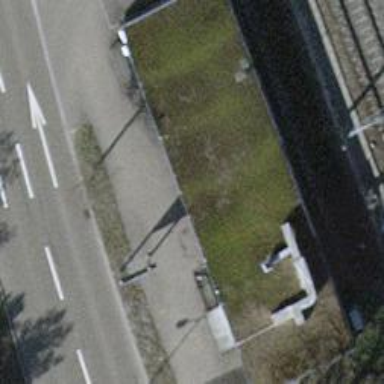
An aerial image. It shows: Building.